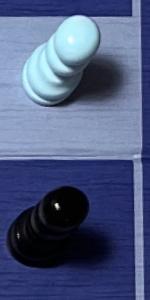
Label: Pawn_Black